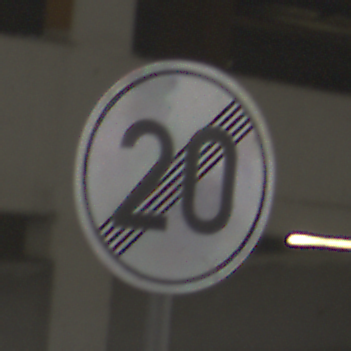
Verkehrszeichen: EndeGeschwindigkeit20
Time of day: Midday
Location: Roofed (Urban)
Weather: Overcast
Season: NotSpecified
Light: Artificial